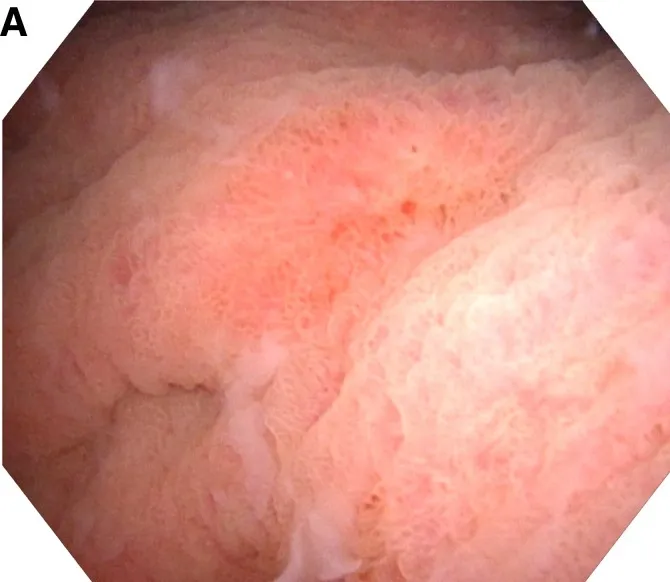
Cystoscopy diagnosis of the tumor. (A) Tumor site at the transplant ureteral orifice.
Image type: endoscopy (other_endoscopy)